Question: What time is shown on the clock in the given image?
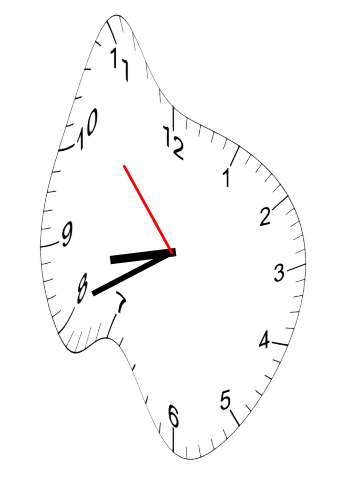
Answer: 08:40:53